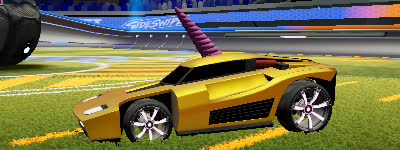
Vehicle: breakout